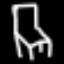
Label: chair